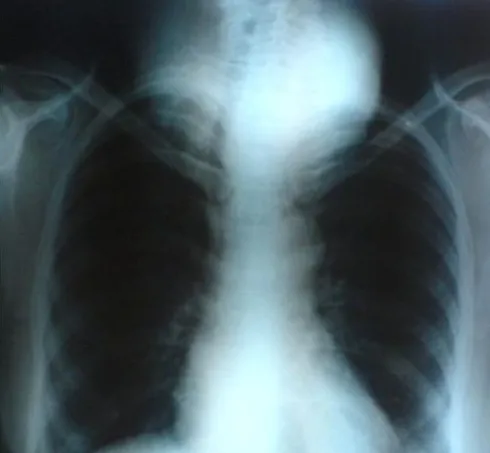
Chest X-ray: the right eccentricity of the trachea.
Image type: radiology (x_ray)